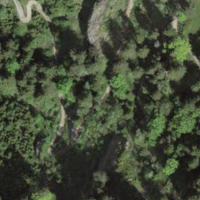
EUNIS habitat code: 43
Species observed at this site:
Tussilago farfara